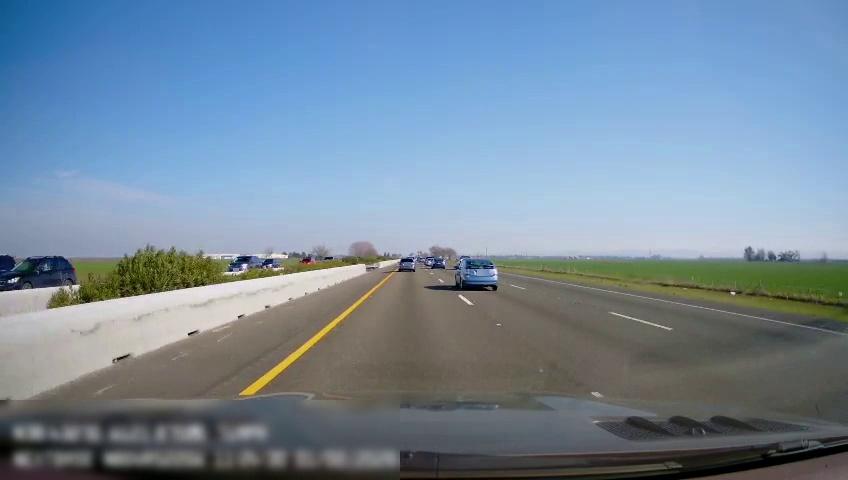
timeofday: Day
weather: Sunny
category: Drivable Space
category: Vehicles | Car
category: Vehicles | SUV
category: Vehicles | SUV
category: Vehicles | SUV
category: Vehicles | Car
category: Vehicles | Car
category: Vehicles | Car
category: Vehicles | SUV
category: Vehicles | Car
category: Lanes | Current Lane
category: Lanes | Current Lane
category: Lanes | Alternate Lane
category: Lanes | Alternate Lane